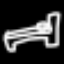
Label: bed